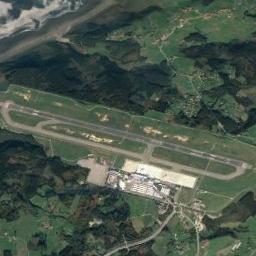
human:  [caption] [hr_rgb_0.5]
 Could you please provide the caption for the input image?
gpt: A complex airport built on a huge lawn surrounded by a mountain range with a road next to it .

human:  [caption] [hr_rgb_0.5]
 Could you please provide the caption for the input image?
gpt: The airport was built in the middle of lush vegetation .

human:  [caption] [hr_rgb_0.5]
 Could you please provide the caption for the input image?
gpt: An airport with two parallel runways and some buildings on the lawn with some trees  .

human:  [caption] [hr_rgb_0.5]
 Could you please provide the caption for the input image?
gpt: There is an airport in the valley between many trees .

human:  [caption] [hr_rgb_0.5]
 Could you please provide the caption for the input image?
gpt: The airport is in the valley .